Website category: restaurant
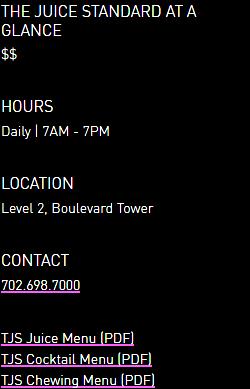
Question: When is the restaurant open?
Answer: Daily | 7AM - 7PM

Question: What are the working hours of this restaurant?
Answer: Daily | 7AM - 7PM

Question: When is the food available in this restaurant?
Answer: Daily | 7AM - 7PM

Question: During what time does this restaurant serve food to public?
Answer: Daily | 7AM - 7PM

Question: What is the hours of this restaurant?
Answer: Daily | 7AM - 7PM

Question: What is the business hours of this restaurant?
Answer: Daily | 7AM - 7PM

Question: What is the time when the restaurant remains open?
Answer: Daily | 7AM - 7PM

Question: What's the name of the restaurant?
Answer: The Juice Standard at a glance

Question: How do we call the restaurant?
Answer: The Juice Standard at a glance

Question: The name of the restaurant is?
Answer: The Juice Standard at a glance

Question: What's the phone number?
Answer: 702.698.7000

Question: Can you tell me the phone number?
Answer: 702.698.7000

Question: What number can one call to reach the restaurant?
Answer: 702.698.7000

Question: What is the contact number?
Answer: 702.698.7000

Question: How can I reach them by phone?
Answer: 702.698.7000

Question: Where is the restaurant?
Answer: Level 2, Boulevard Tower

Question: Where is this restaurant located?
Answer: Level 2, Boulevard Tower

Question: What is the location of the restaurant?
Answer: Level 2, Boulevard Tower

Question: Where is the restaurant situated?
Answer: Level 2, Boulevard Tower

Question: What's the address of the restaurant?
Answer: Level 2, Boulevard Tower

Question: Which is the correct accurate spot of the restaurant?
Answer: Level 2, Boulevard Tower

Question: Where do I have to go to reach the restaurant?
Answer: Level 2, Boulevard Tower